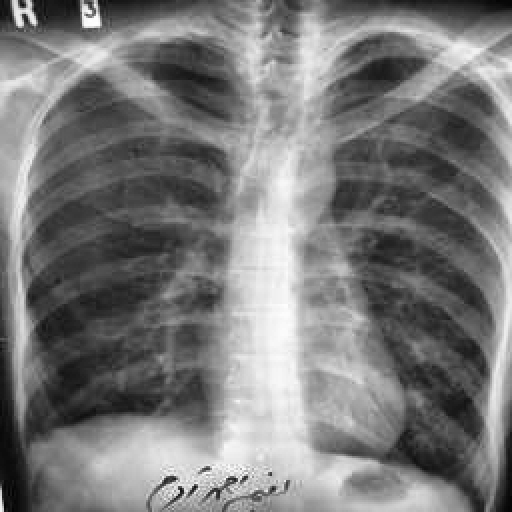
Finding: TUBERCULOSIS